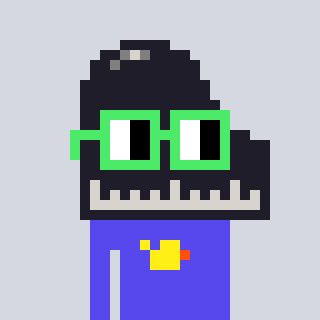
a pixel art character with square light green glasses, a piano-shaped head and a computerblue-colored body on a cool background